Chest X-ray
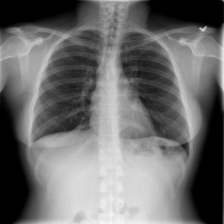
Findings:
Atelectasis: negative
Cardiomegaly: negative
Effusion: negative
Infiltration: negative
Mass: negative
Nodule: negative
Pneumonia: negative
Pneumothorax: negative
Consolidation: negative
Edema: negative
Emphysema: negative
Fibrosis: negative
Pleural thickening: negative
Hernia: negative